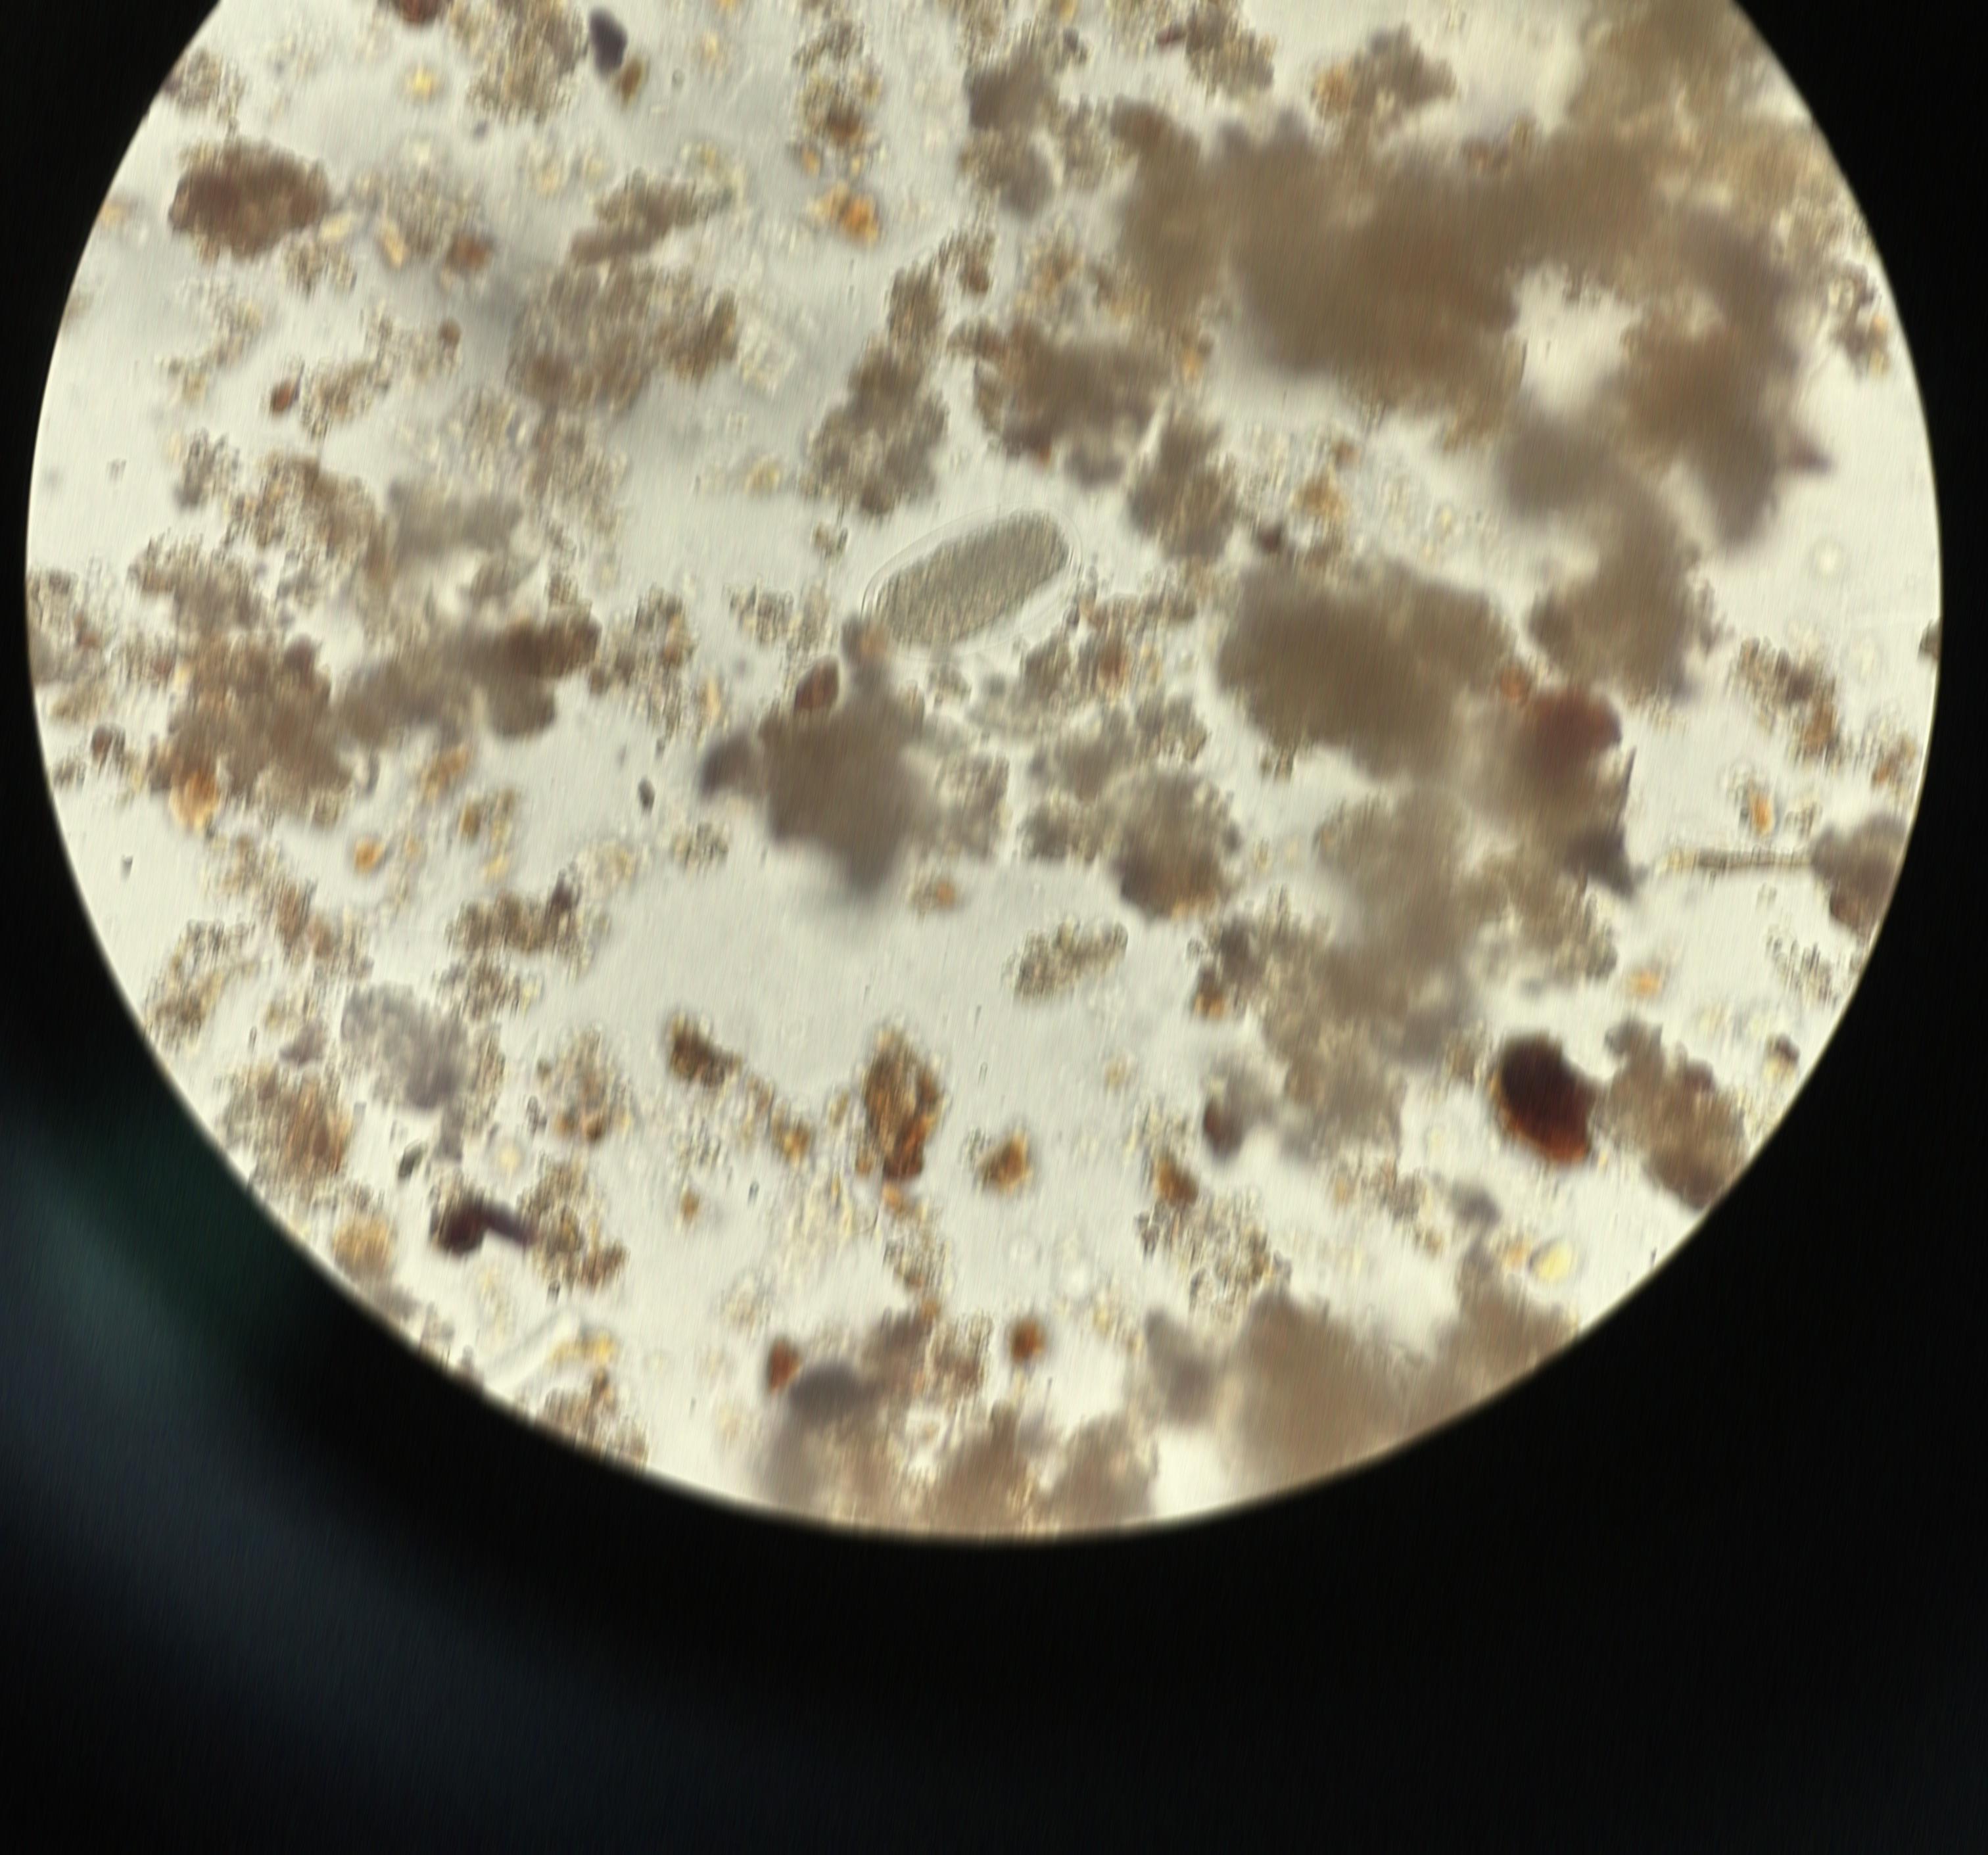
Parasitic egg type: Hookworm egg